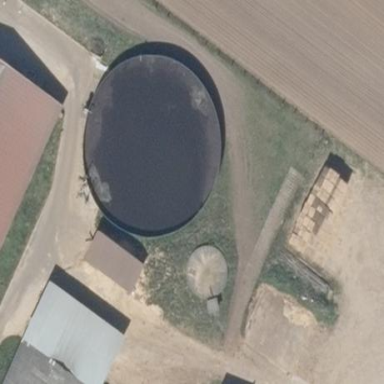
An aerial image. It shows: Building with storage tank.